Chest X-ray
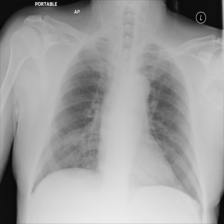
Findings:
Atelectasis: negative
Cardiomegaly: negative
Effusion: negative
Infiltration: positive
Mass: negative
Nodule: positive
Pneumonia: negative
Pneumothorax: negative
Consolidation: negative
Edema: negative
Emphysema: negative
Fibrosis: negative
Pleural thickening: negative
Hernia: negative